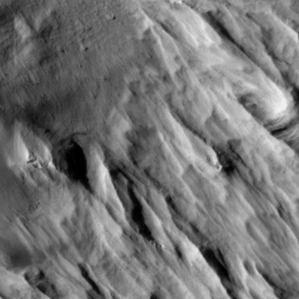
Label: non_frost